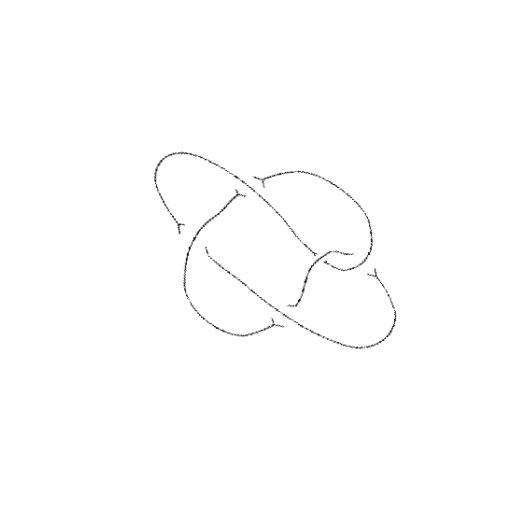
Crossing number: 5